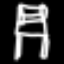
Label: chair